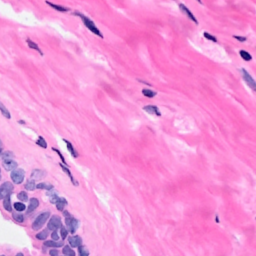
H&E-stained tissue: Breast